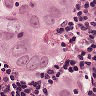
Metastatic tissue present: yes